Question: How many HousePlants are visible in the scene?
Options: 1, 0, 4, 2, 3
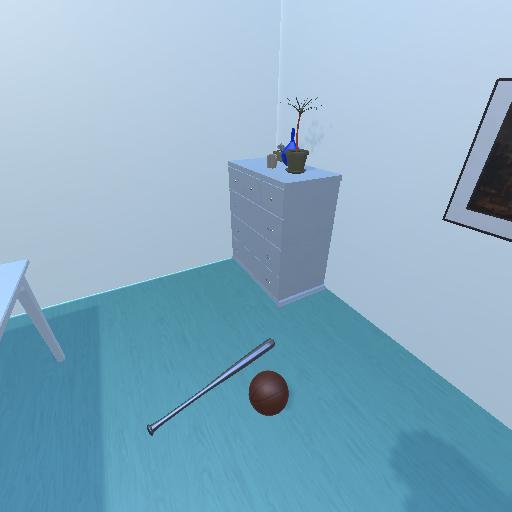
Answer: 1